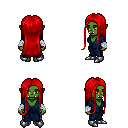
a pixel art fantasy rpg character, female body template, orc, green skin, blue robe, metal pants, red extra-long hairstyle, white cloth bandages, metal boots, four views (front, back, left, right), 2x2 character sprite sheet, small pixel art, hard edges, no anti-aliasing